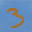
Label: 3